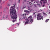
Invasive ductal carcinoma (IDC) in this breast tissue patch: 1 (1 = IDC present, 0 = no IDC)